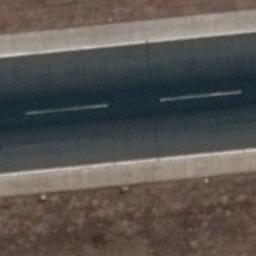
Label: runway